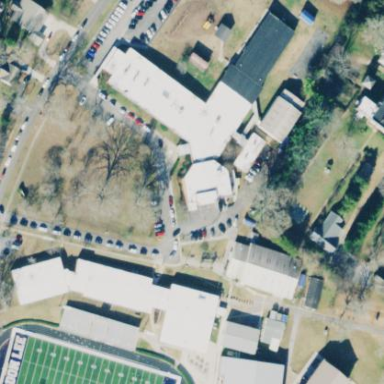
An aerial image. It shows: School building.